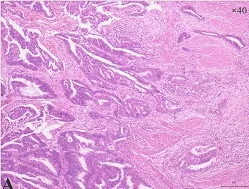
Histologic features in gallbladder adenocarcinoma and liver sections. (A, B) Stromal infiltration of gallbladder adenocarcinoma. Atypical glands were observed in a low to moderately differentiated gallbladder adenocarcinoma. H&E, x40).
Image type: pathology (h&e)